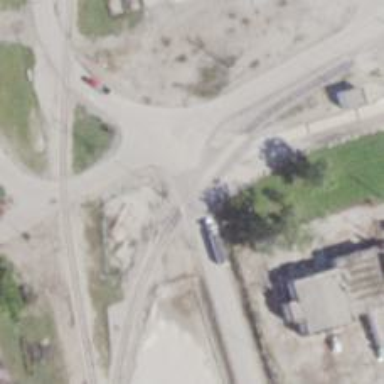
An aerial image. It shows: Railway level crossing.